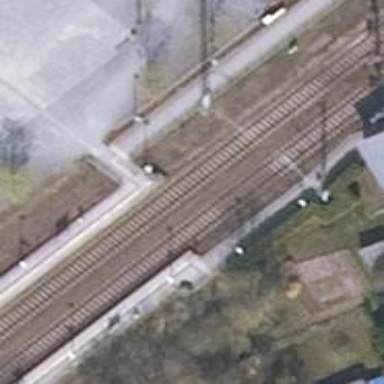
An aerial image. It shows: Railway signal.